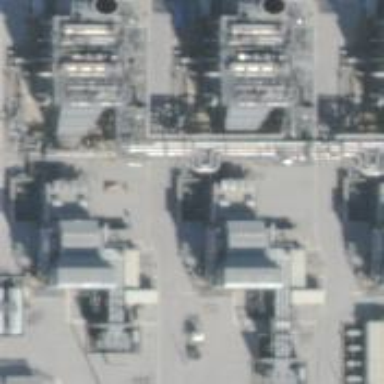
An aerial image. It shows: Gas-powered generator. It is gas turbine type generator.